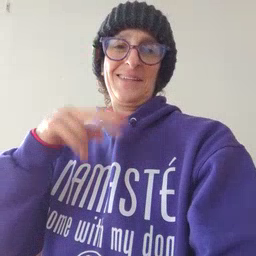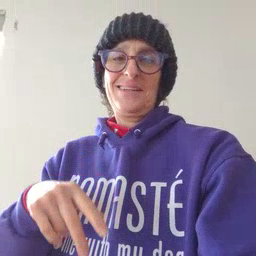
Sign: read